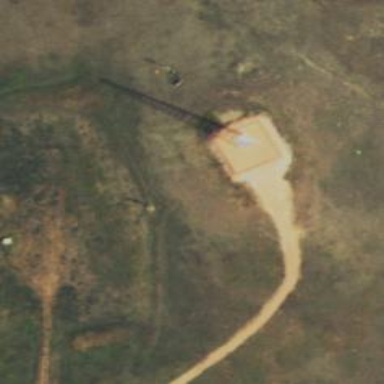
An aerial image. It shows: Mast tower used for communication.